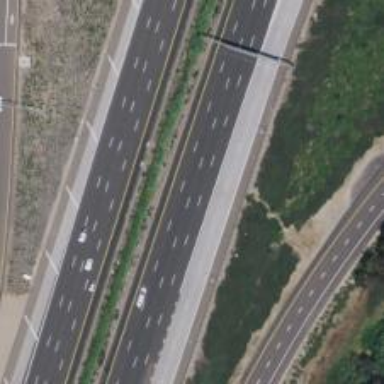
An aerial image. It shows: View of motorway.